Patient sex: F
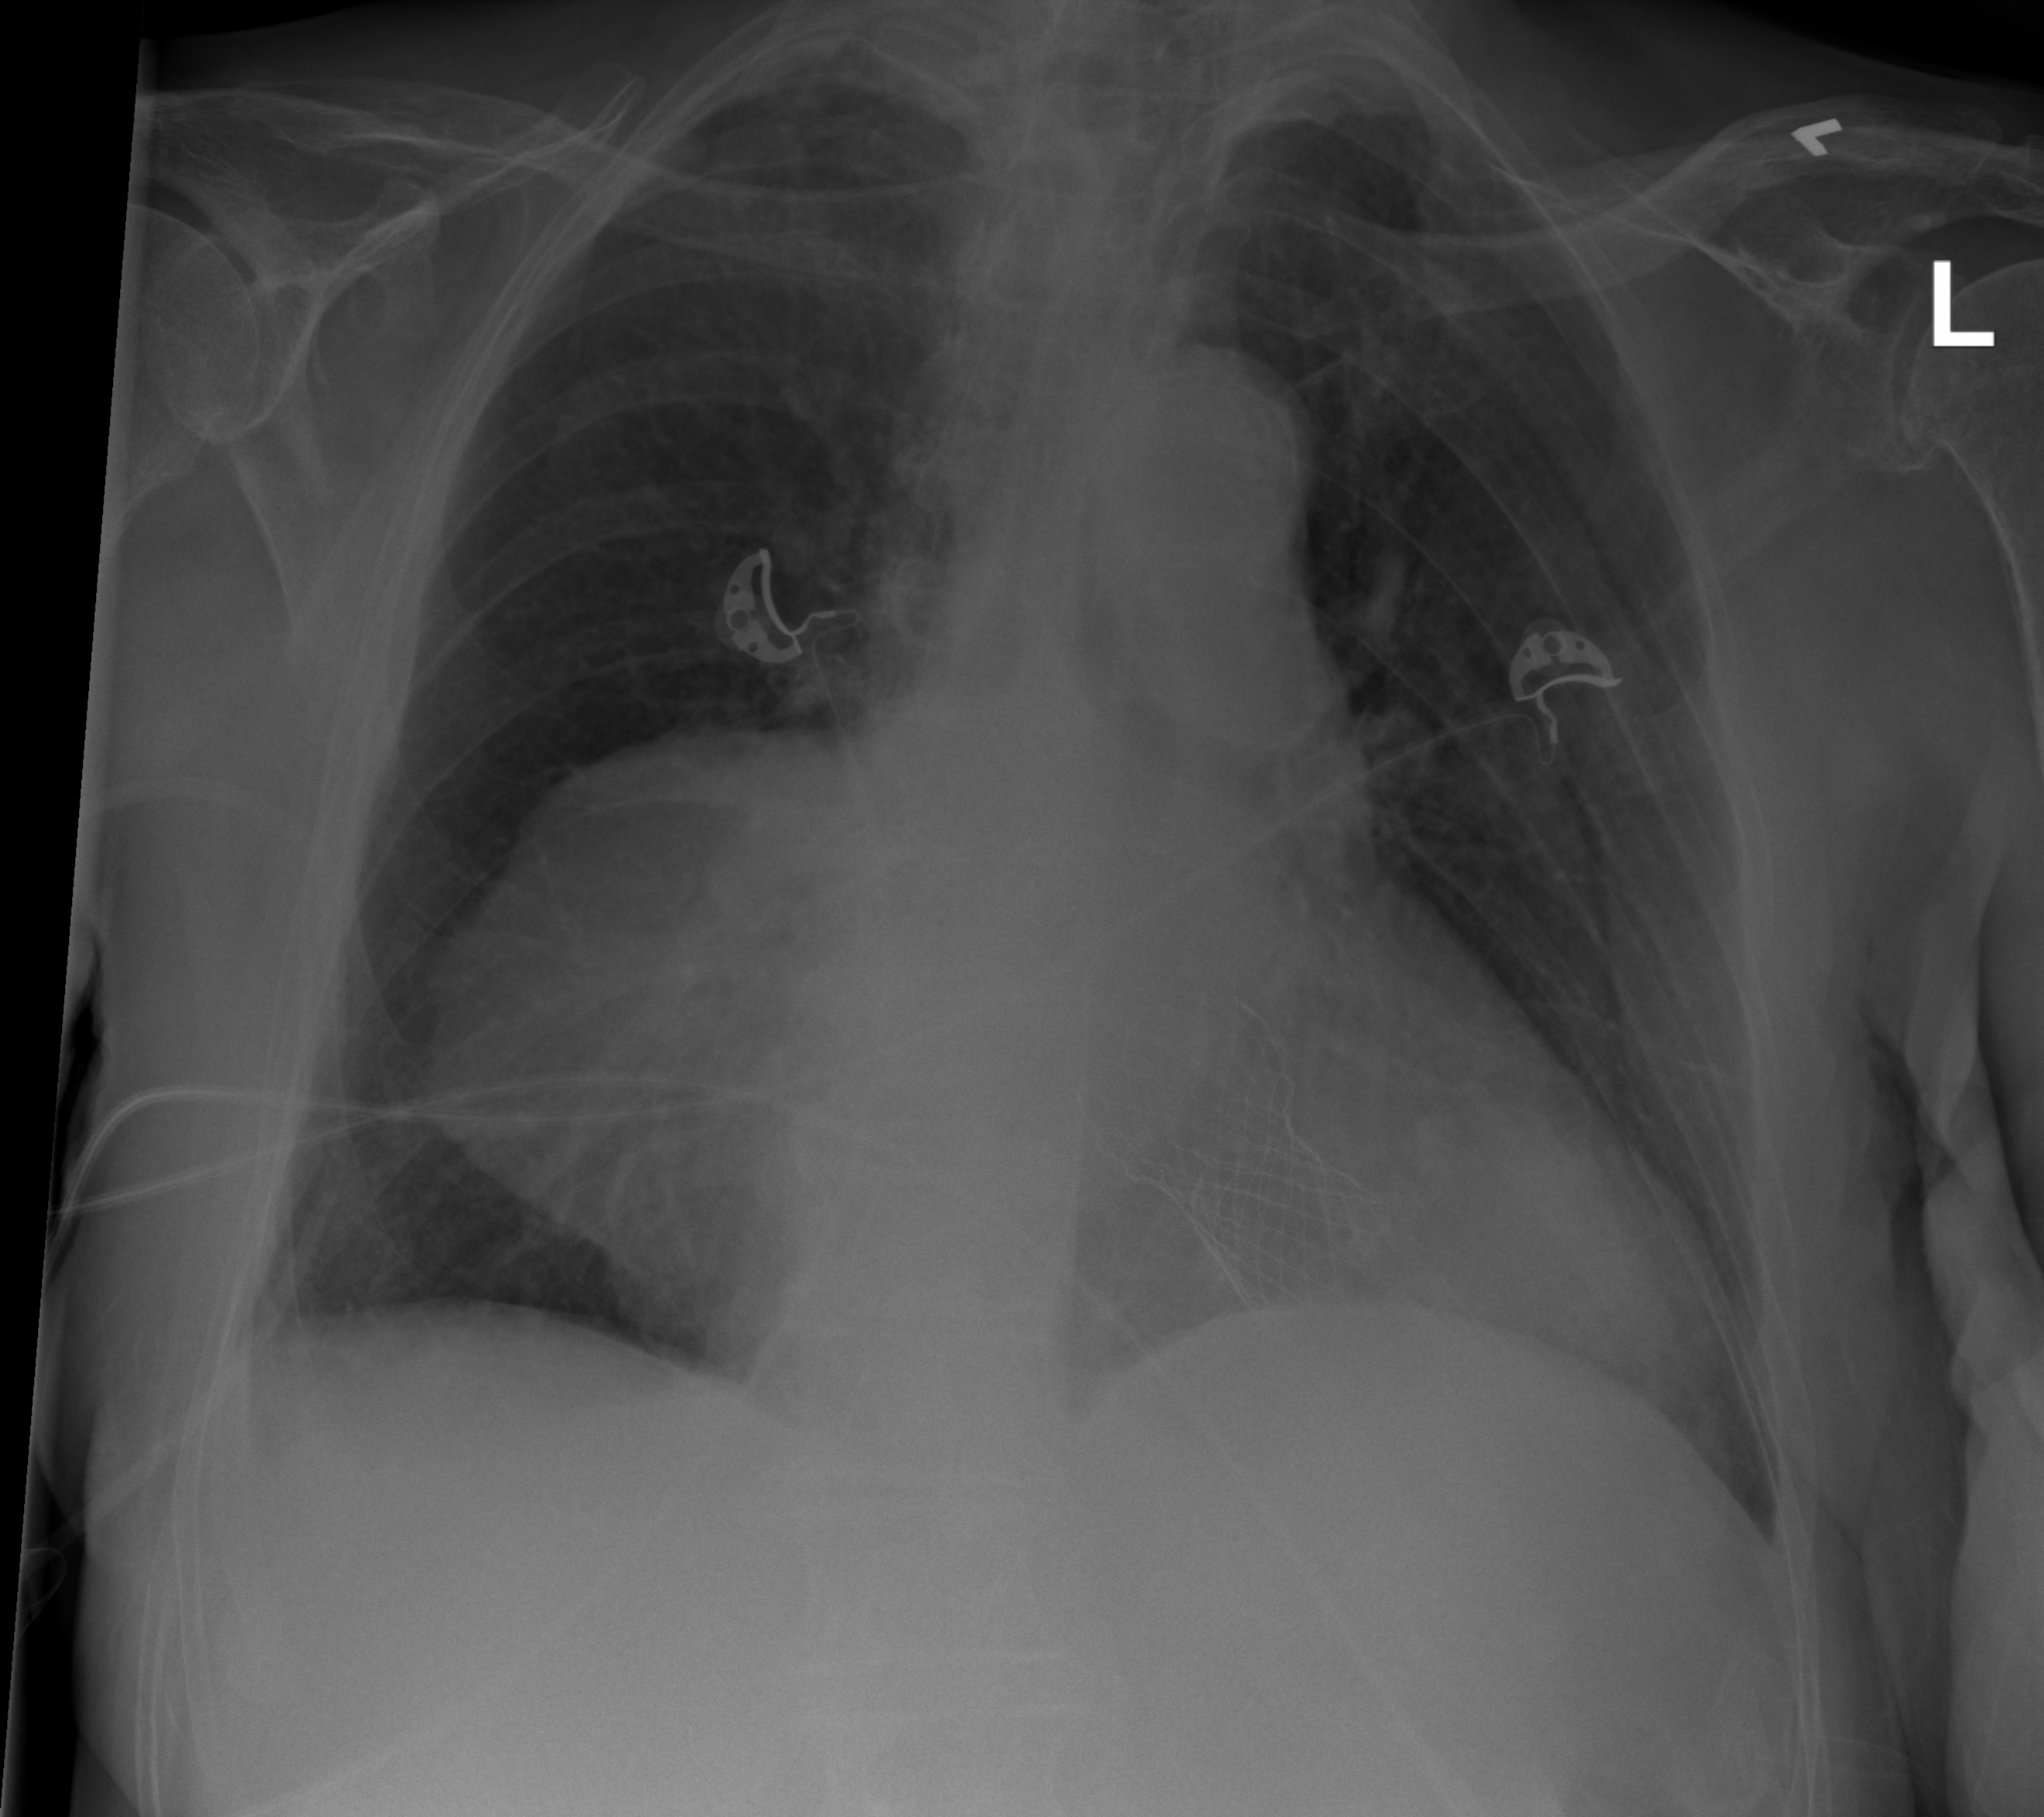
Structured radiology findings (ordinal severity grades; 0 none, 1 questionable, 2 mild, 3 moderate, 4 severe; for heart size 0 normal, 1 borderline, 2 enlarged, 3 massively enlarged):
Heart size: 2
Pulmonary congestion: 0
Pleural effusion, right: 1
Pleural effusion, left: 0
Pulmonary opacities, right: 0
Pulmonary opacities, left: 0
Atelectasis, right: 2
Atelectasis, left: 2